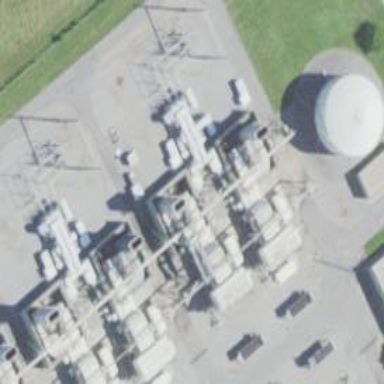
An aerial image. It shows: Gas turbine generator powered by gas.